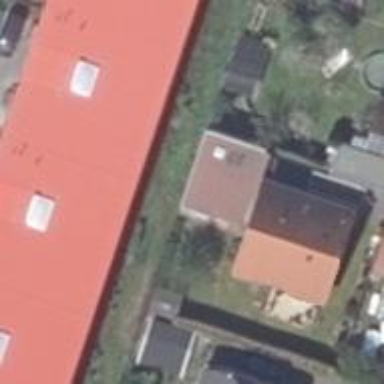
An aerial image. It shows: Industrial building with red metal skillion roof. The orientation of the roof is across the building.